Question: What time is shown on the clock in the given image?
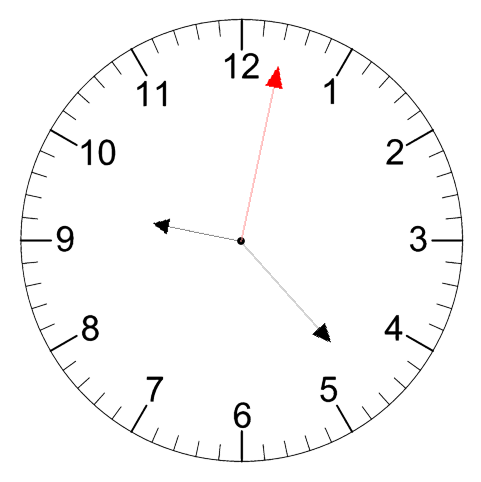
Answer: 09:23:02